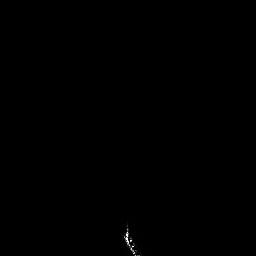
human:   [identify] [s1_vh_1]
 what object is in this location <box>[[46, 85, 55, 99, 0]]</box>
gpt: <ref>1 medium ship at the bottom</ref>